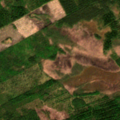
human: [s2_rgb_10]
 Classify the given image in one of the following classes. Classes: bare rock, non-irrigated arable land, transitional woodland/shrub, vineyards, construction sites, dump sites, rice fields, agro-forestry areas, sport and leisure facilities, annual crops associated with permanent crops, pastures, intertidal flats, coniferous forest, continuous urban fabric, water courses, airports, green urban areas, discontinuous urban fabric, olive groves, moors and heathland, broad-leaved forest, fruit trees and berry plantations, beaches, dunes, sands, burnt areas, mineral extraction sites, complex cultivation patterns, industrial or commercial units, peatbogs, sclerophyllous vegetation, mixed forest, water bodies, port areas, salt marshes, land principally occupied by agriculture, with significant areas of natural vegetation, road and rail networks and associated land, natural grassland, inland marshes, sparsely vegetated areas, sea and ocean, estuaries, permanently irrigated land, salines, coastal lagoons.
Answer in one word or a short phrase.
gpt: mixed forest, transitional woodland/shrub